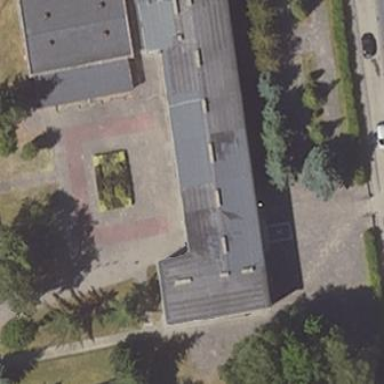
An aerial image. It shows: College building.